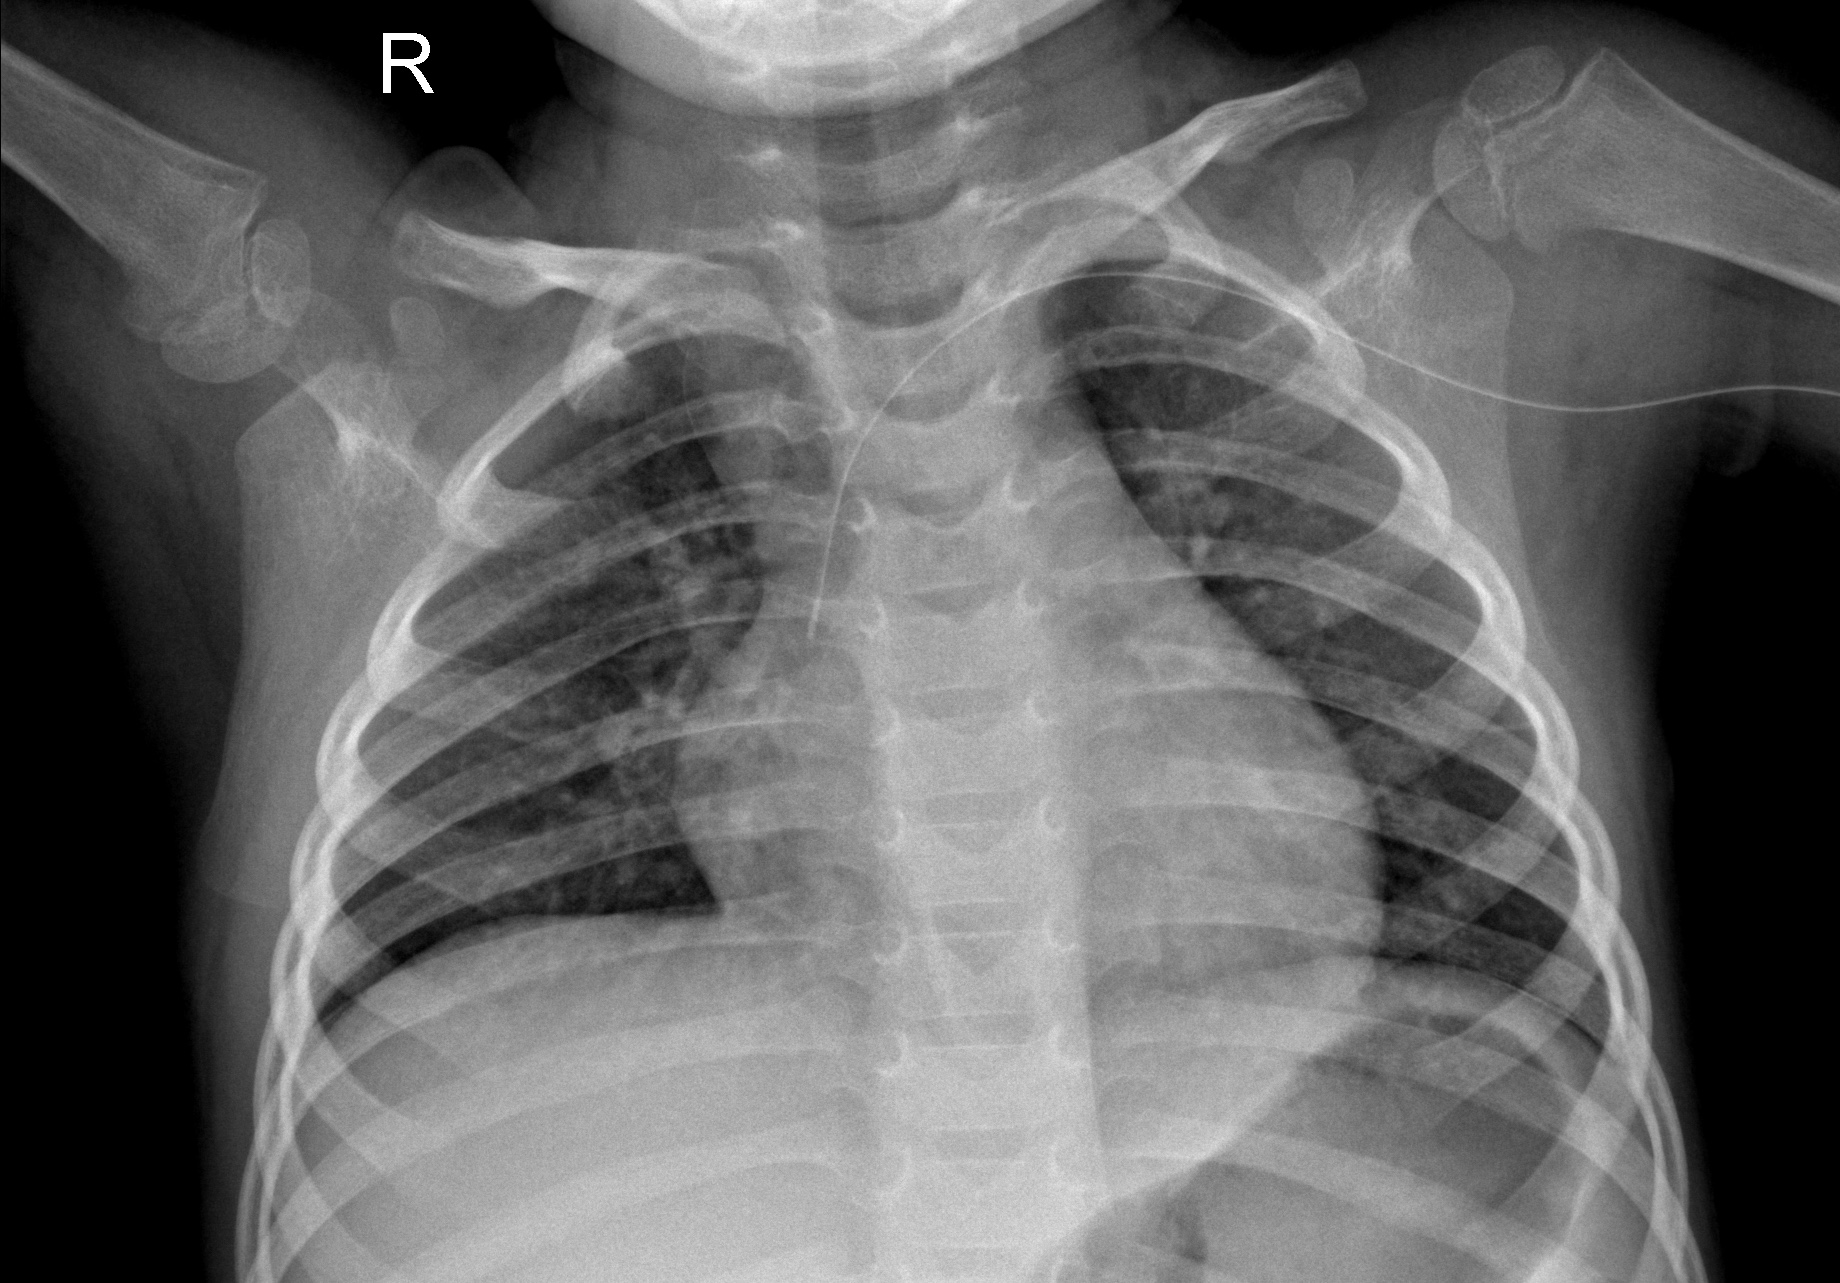
Diagnosis: NORMAL